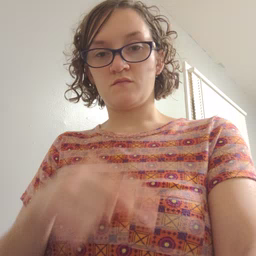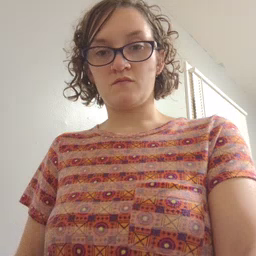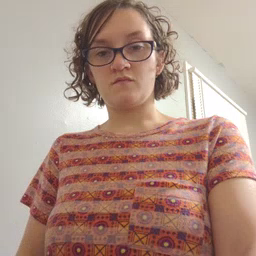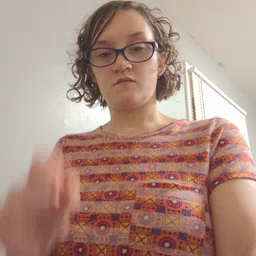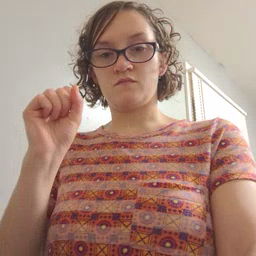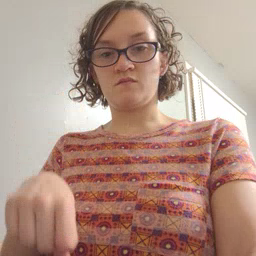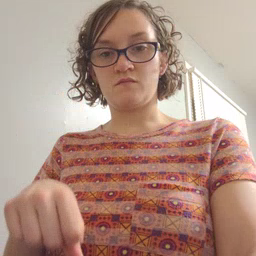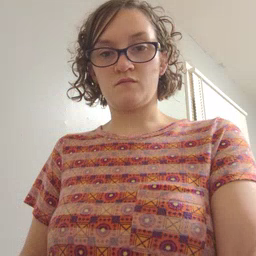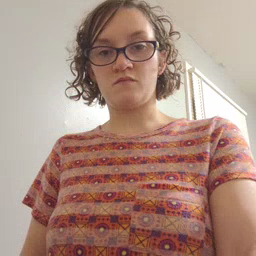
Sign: can